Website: home-depot
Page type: delivery-shipping
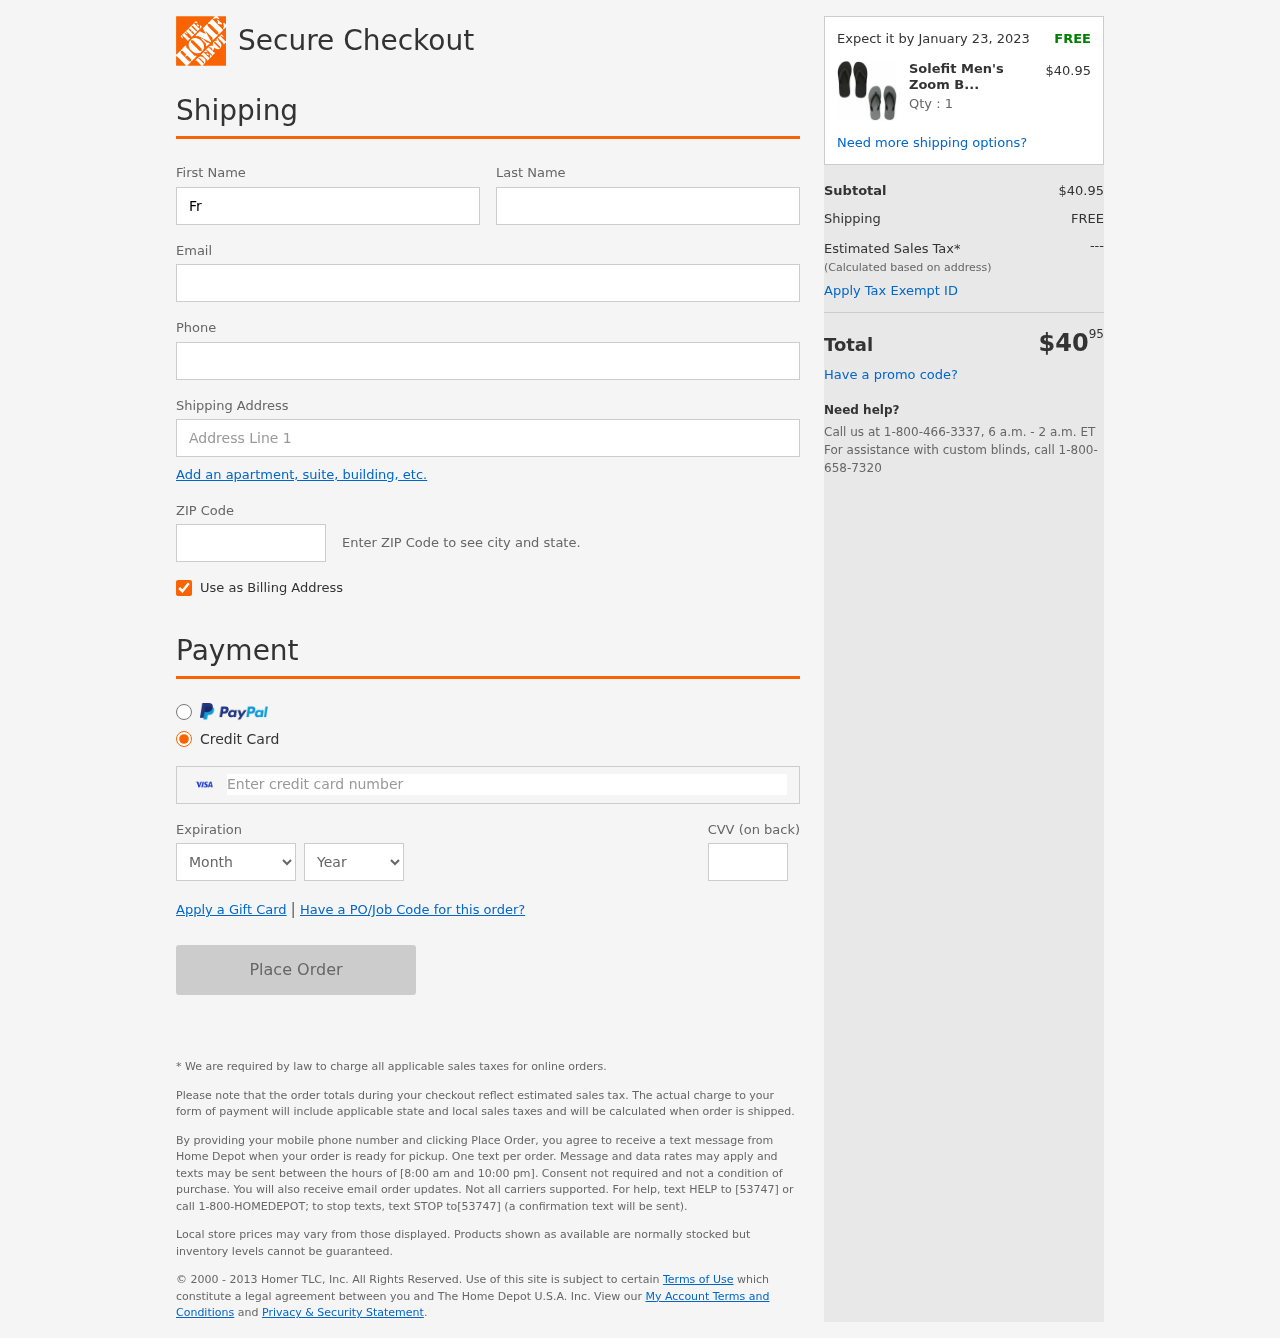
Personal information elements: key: PII_CARD_CVV
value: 331
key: PII_CARD_EXPIRY_MONTH
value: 02
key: PII_CARD_EXPIRY_YEAR
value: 28
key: PII_CARD_NUMBER
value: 4360 2755 4297 4823
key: PII_EMAIL
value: franciscolamb@yahoo.com
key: PII_FIRSTNAME
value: Francisco
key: PII_LASTNAME
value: Lamb
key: PII_PHONE
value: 7997992555
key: PII_POSTCODE
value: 87377
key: PII_STREET
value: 34575 Jennifer Stravenue
Product elements: key: PRODUCT1_NAME
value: Solefit Men's Zoom Black & Olive Flip-Flops Pack of 2-6 UK (40 EU) (SLFT-0101-0106)
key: PRODUCT1_PRICE
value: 40.95
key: PRODUCT1_QUANTITY
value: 1
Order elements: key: ORDER_DELIVERY_DATE
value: Expect it by January 23, 2023
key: ORDER_SUBTOTAL
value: $40.95
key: ORDER_SHIPPING_COST
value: FREE
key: ORDER_TOTAL
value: $4095